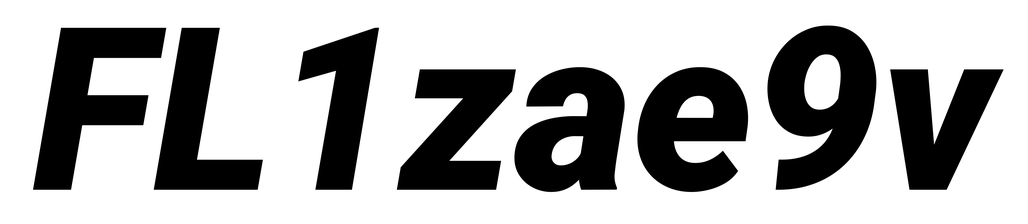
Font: Roboto-Italic_Black_Italic